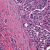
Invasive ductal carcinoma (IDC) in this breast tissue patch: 0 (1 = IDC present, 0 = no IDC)